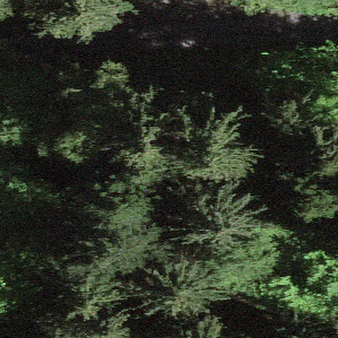
Label: other